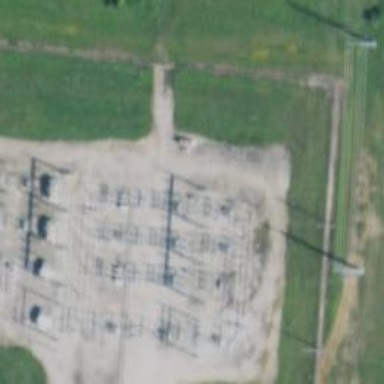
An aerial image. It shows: Switch used for power control.